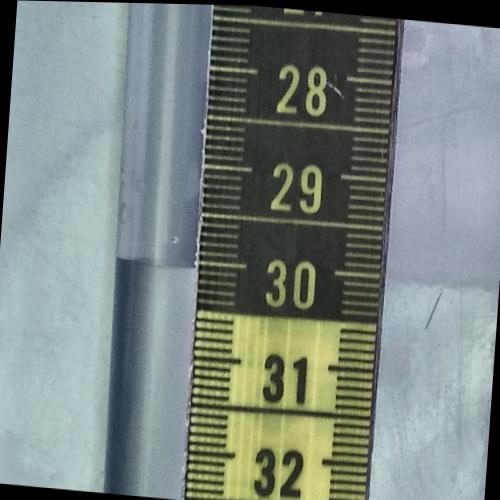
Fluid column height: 30.1 cm